Interaction volume radius: 5 \u00c5
Interaction volume height: 25 \u00c5
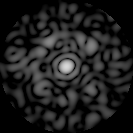
Disorder parameter: 0.7128